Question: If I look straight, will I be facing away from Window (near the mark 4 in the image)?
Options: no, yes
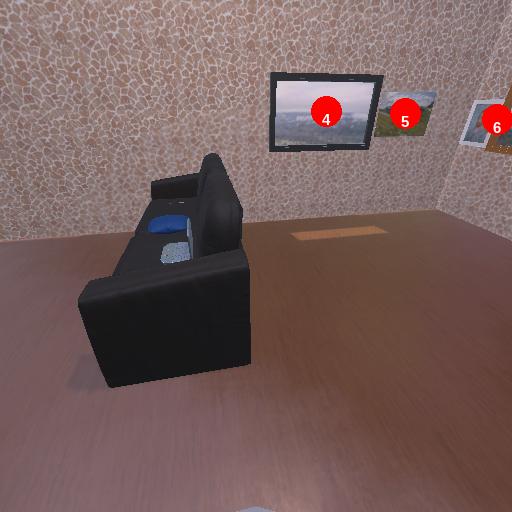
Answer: no